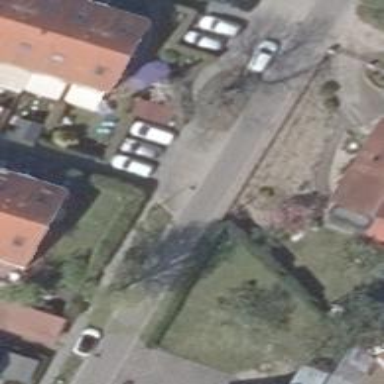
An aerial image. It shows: Residential road with asphalt surface and opposite cycleway.